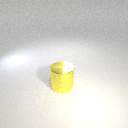
large yellow metal cylinder